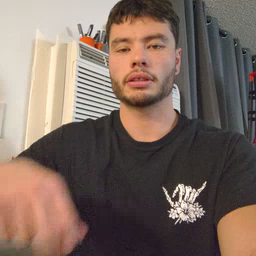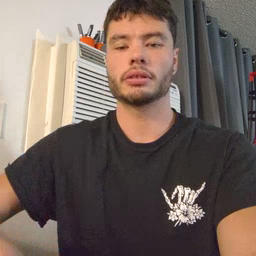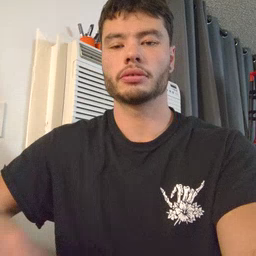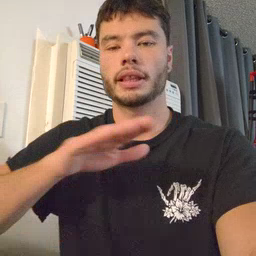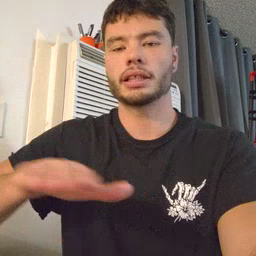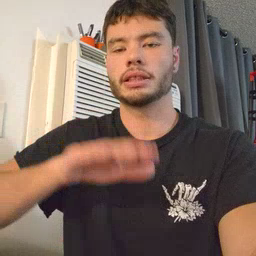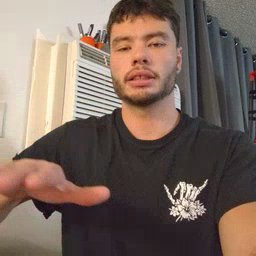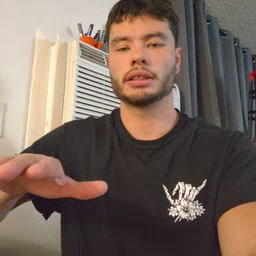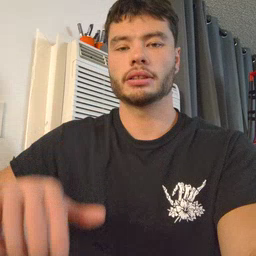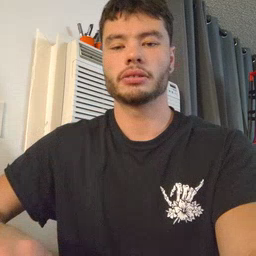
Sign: clean